Question: I just created a chrome extension using the omnibox api.
'''
"omnibox": { "keyword" : "a" },
'''
I found out that it is not possible to use multible keywords
or let the user choose a keyword for my extension although the extension is listed on the :

I addition to that the priority of the extension keyword is by far the lowest.
If a User already defined a keyword in the 'Default search engines / Other search engines' - sections the extension keyword is not usable.
Does anyone know a solution for at least one of these issues?
<URL>
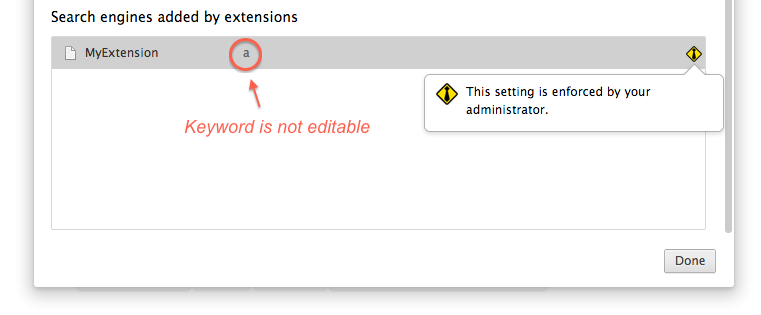
Answer: I'd like to let people know that it appears that this has changed and is no longer the case. I was exploring this possibility myself and found this page stating it wasn't possible. In order to change the keyword for my extension after installation I took the following steps:
1. Right click the omnibox (address bar) and select Edit Search Engines
2. Scroll to the very bottom (optionally deleting half of the really long list of sites you'll find)
3. Under the section for keywords for installed extensions, find the extension you wish to edit and click the keyword value to the right of it's name. There is no edit button, it will turn into an editable field.

I am using Chrome version 30.0.1588.0 on Windows, but I am not sure how long this has been editable.